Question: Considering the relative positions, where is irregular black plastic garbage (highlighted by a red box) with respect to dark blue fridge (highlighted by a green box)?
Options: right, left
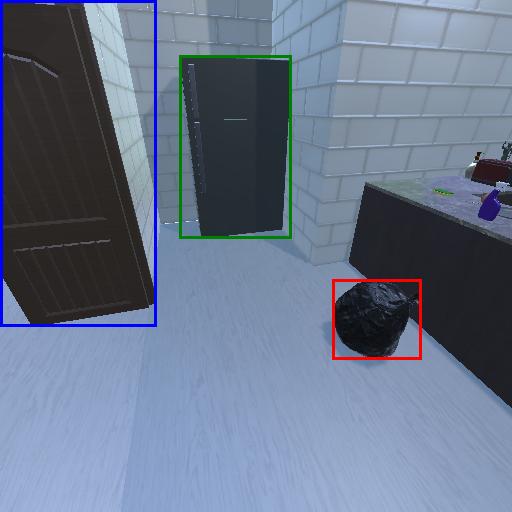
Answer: right